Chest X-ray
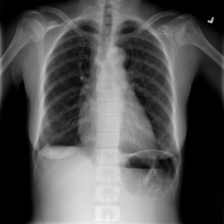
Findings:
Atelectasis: negative
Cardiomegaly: negative
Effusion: negative
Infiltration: negative
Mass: negative
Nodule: positive
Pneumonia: negative
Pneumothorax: negative
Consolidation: negative
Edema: negative
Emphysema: negative
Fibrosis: negative
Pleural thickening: negative
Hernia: negative